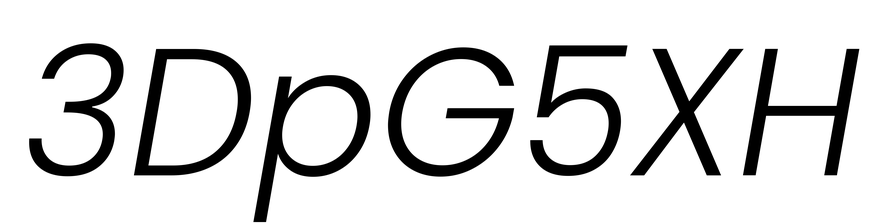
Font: Poppins-LightItalic